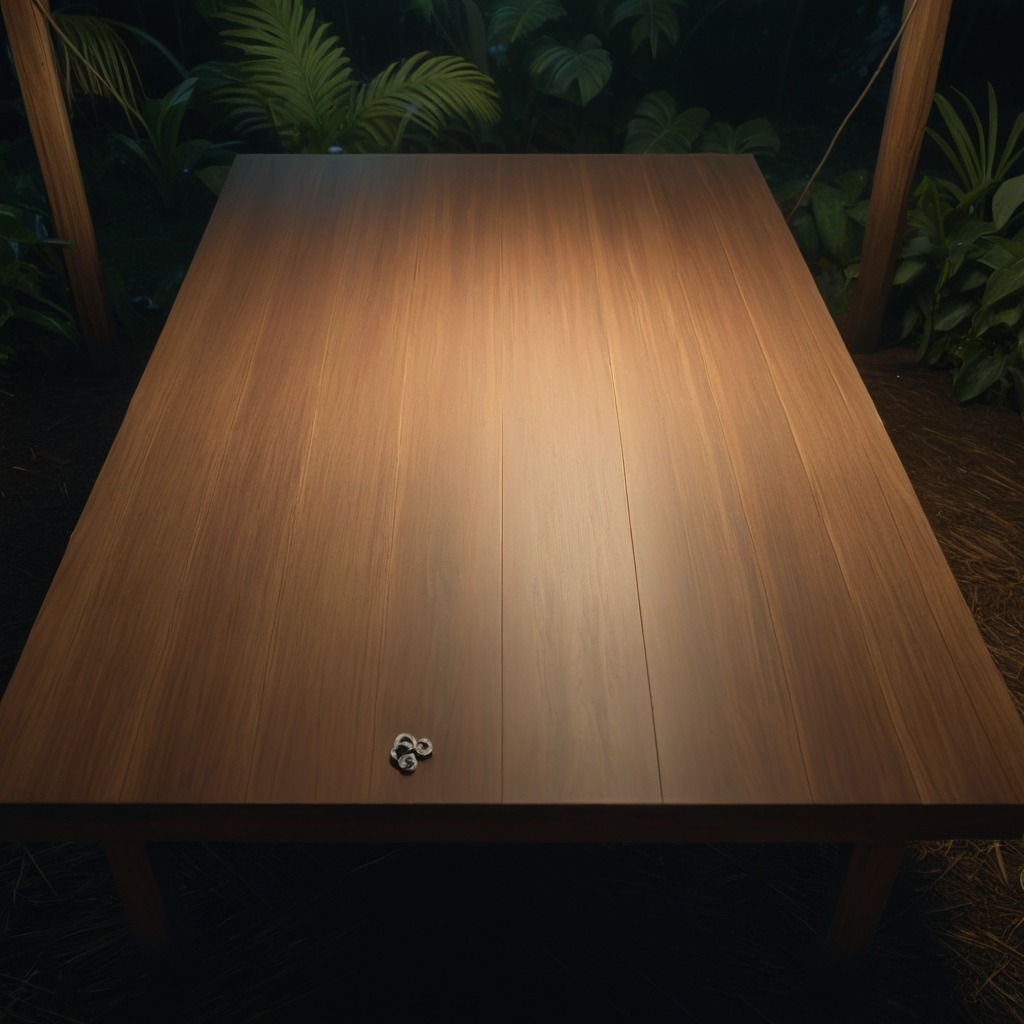
A metal screw lying on a wooden table inside a jungle field workshop tent at night.